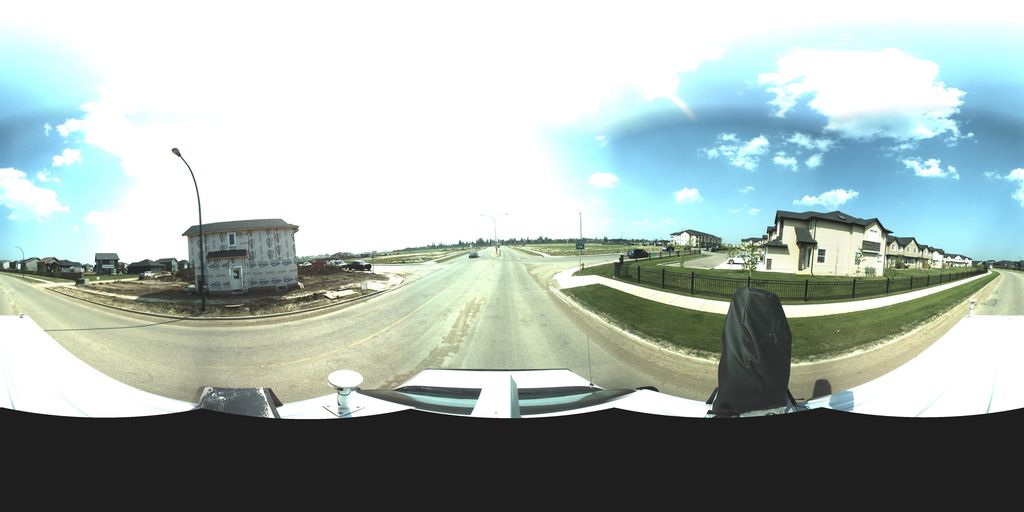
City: saskatoon